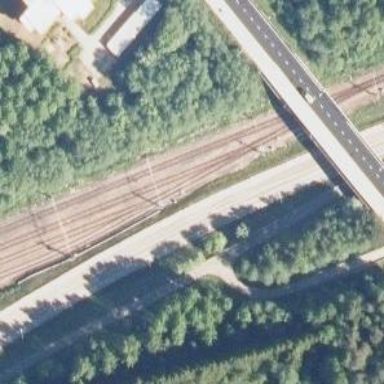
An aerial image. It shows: Rail siding with electrified contact lines for trains.